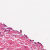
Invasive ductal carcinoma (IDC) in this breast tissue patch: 0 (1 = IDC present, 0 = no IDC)